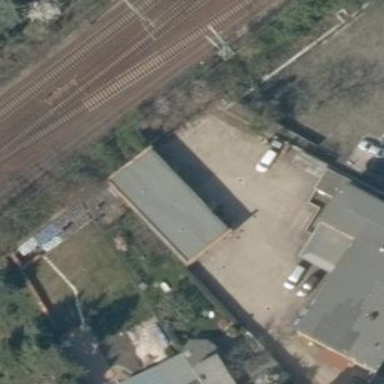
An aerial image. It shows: Shed.